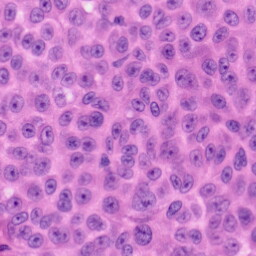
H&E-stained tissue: Skin